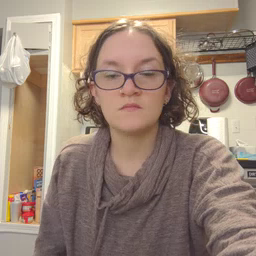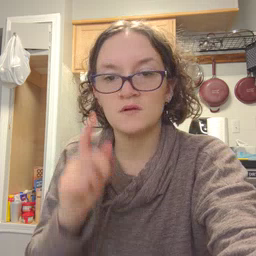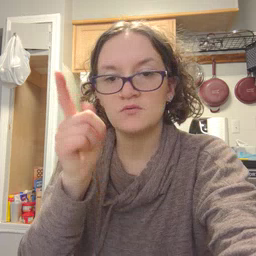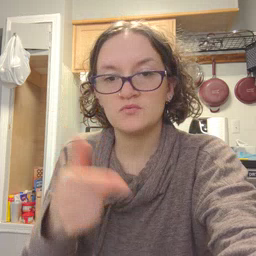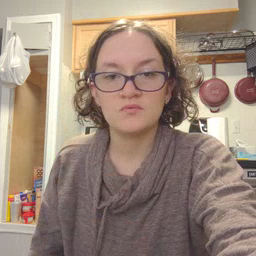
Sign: later